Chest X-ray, PA view. Patient: 51 years old, sex F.
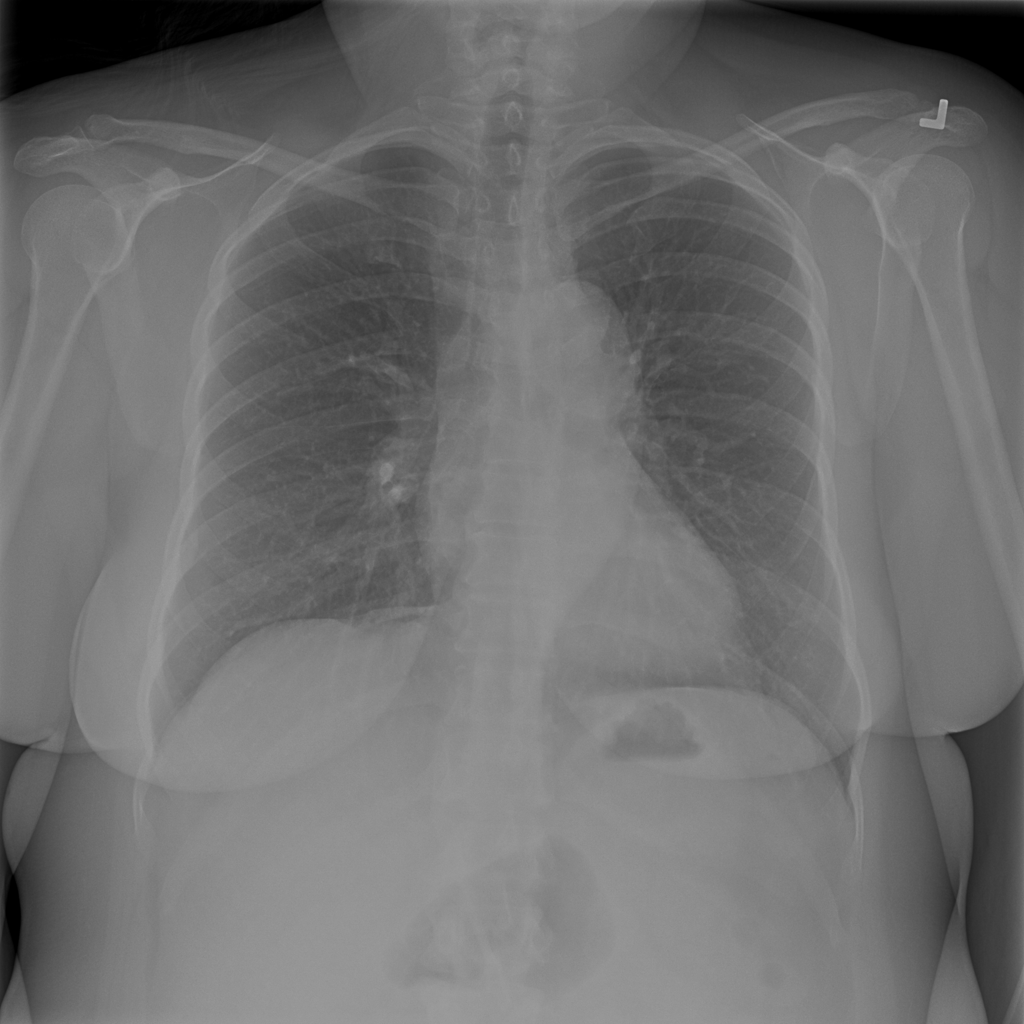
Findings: No Finding